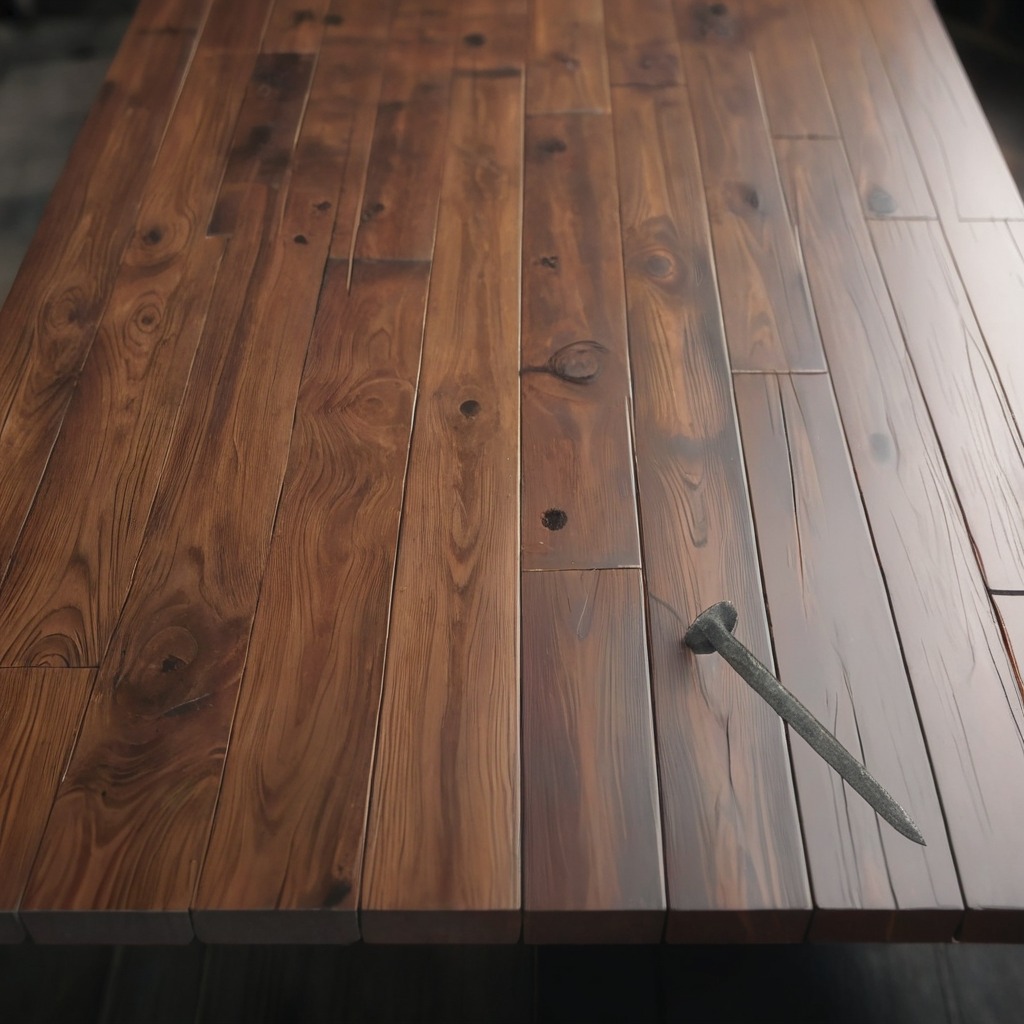
A nail is lying on the wooden table in the vintage motorcycle garage.